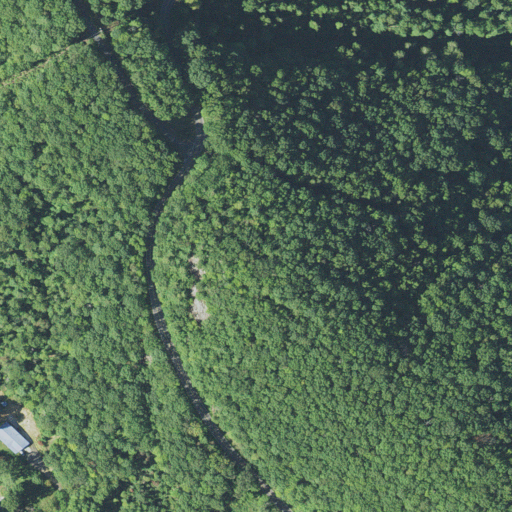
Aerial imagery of mountain in North Carolina named Hanging Rock containing mixed forest, open development, deciduous forest, and medium intensity development